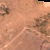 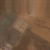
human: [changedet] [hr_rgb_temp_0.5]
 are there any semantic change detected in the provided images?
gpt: New buildings appeared in the desert.